Question: I have a number of random rectangles (black) in and around a unit square (red) and need to extract all the polygonal regions inside the unit square that are not covered by any rectangle.

It looks like this can be done with Shapely and I've gotten to the point when I have the union of the rectangles (green) but I'm not sure how to subtract that from the unit square and retrieve a list of polygons.
Here is my code to generate the test data:
'''
import pylab
import random
from matplotlib import pyplot
from shapely.geometry import Point, Polygon
from shapely.ops import cascaded_union
from descartes import PolygonPatch
def make_square(x, y, size1, size2):
dx = [size1, -size1, -size1, size1, size1]
dy = [size2, size2, -size2, -size2, size2]
return [(x+sx, y+sy) for sx, sy in zip(dx, dy)]
pylab.figure()
square = make_square(0.5, 0.5, 1.0, 1.0)
a, b = zip(*square)
pylab.plot(a, b, 'r-')
polygons = []
for i in xrange(10):
x = random.random()
y = random.random()
s1 = random.random()
s2 = random.random()
square = make_square(x, y, s1, s2)
polygons.append(Polygon(square))
a, b = zip(*square)
pylab.plot(a, b, 'k-')
u = cascaded_union(polygons)
patch2b = PolygonPatch(u, fc='#00ff00', ec='#00ff00', alpha=0.5, zorder=2)
pylab.gca().add_patch(patch2b)
pylab.show()
'''
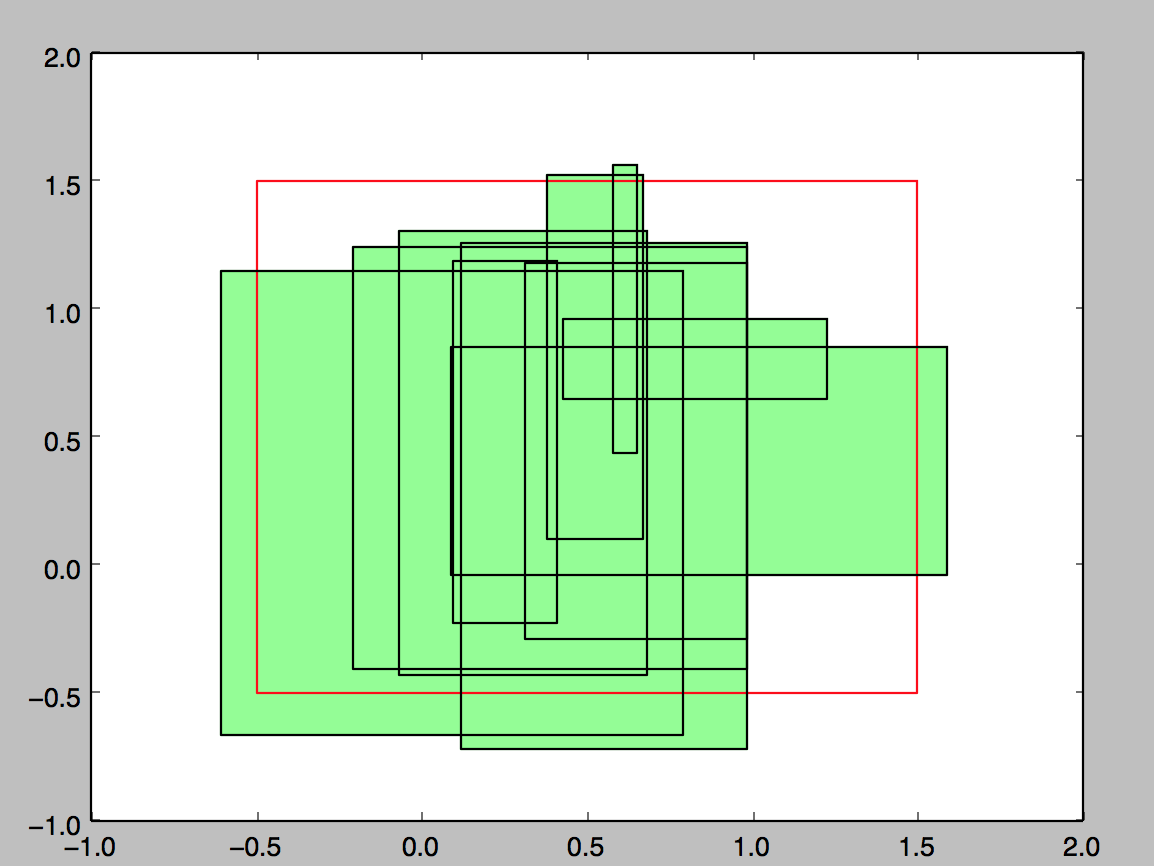
Answer: Basically, you want to take the difference of your "unioned" polygons with the large square and then polygonize the result to get individual, separate polygons. For example:
'''
#-- Get the region not covered by individual squares.
uncovered_region = Polygon(bigsquare).difference(union)
# In some cases, the result will be a single polygon...
if not isinstance(uncovered_region, MultiPolygon):
uncovered_region = [uncovered_region]
for poly in polygonize(uncovered_region):
patch = PolygonPatch(poly, fc='purple', alpha=0.5, zorder=2)
ax.add_patch(patch)
'''
As a full example, based on yours:
'''
import matplotlib.pyplot as plt
import random
from shapely.geometry import Polygon, MultiPolygon
from shapely.ops import cascaded_union, polygonize
from descartes import PolygonPatch
def make_square(x, y, size1, size2):
dx = [size1, -size1, -size1, size1, size1]
dy = [size2, size2, -size2, -size2, size2]
return [(x+sx, y+sy) for sx, sy in zip(dx, dy)]
fig, ax = plt.subplots()
bigsquare = make_square(0.5, 0.5, 1.0, 1.0)
a, b = zip(*bigsquare)
ax.plot(a, b, 'r-')
polygons = []
for i in xrange(10):
x = random.random()
y = random.random()
s1 = random.random()
s2 = random.random()
square = make_square(x, y, s1, s2)
polygons.append(Polygon(square))
a, b = zip(*square)
ax.plot(a, b, 'k-')
union = cascaded_union(polygons)
patch2b = PolygonPatch(union, fc='#00ff00', ec='#00ff00', alpha=0.5, zorder=2)
ax.add_patch(patch2b)
#-- Get the region not covered by individual squares.
uncovered_region = Polygon(bigsquare).difference(union)
# In some cases, the result will be a single polygon...
if not isinstance(uncovered_region, MultiPolygon):
uncovered_region = [uncovered_region]
for poly in polygonize(uncovered_region):
print poly
patch = PolygonPatch(poly, fc='purple', alpha=0.5, zorder=2)
ax.add_patch(patch)
plt.margins(0.05)
plt.show()
'''